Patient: sex F, age 63
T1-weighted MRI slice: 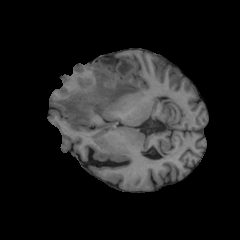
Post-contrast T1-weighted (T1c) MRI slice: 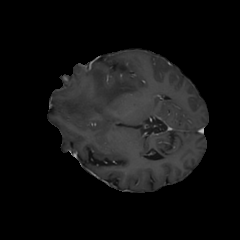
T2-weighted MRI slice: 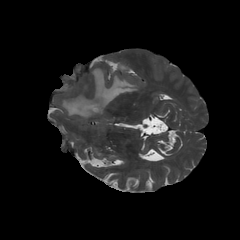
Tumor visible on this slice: yes
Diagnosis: Glioblastoma, IDH-wildtype
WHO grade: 4